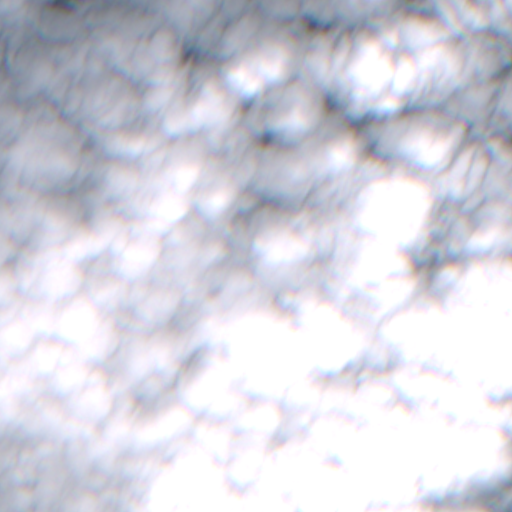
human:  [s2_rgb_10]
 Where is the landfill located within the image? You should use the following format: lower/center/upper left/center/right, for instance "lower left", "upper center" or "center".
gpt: The landfill is located in the center left of the image.
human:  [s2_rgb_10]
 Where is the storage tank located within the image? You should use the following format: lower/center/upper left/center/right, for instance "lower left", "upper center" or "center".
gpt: The storage tank is located in the upper right of the image.
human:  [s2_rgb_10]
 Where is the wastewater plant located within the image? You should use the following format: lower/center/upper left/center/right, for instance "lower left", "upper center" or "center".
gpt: The wastewater plant is located in the upper right of the image.
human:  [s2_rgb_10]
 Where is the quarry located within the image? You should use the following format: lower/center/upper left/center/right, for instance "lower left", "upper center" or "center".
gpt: There is no quarry in the image.